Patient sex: F
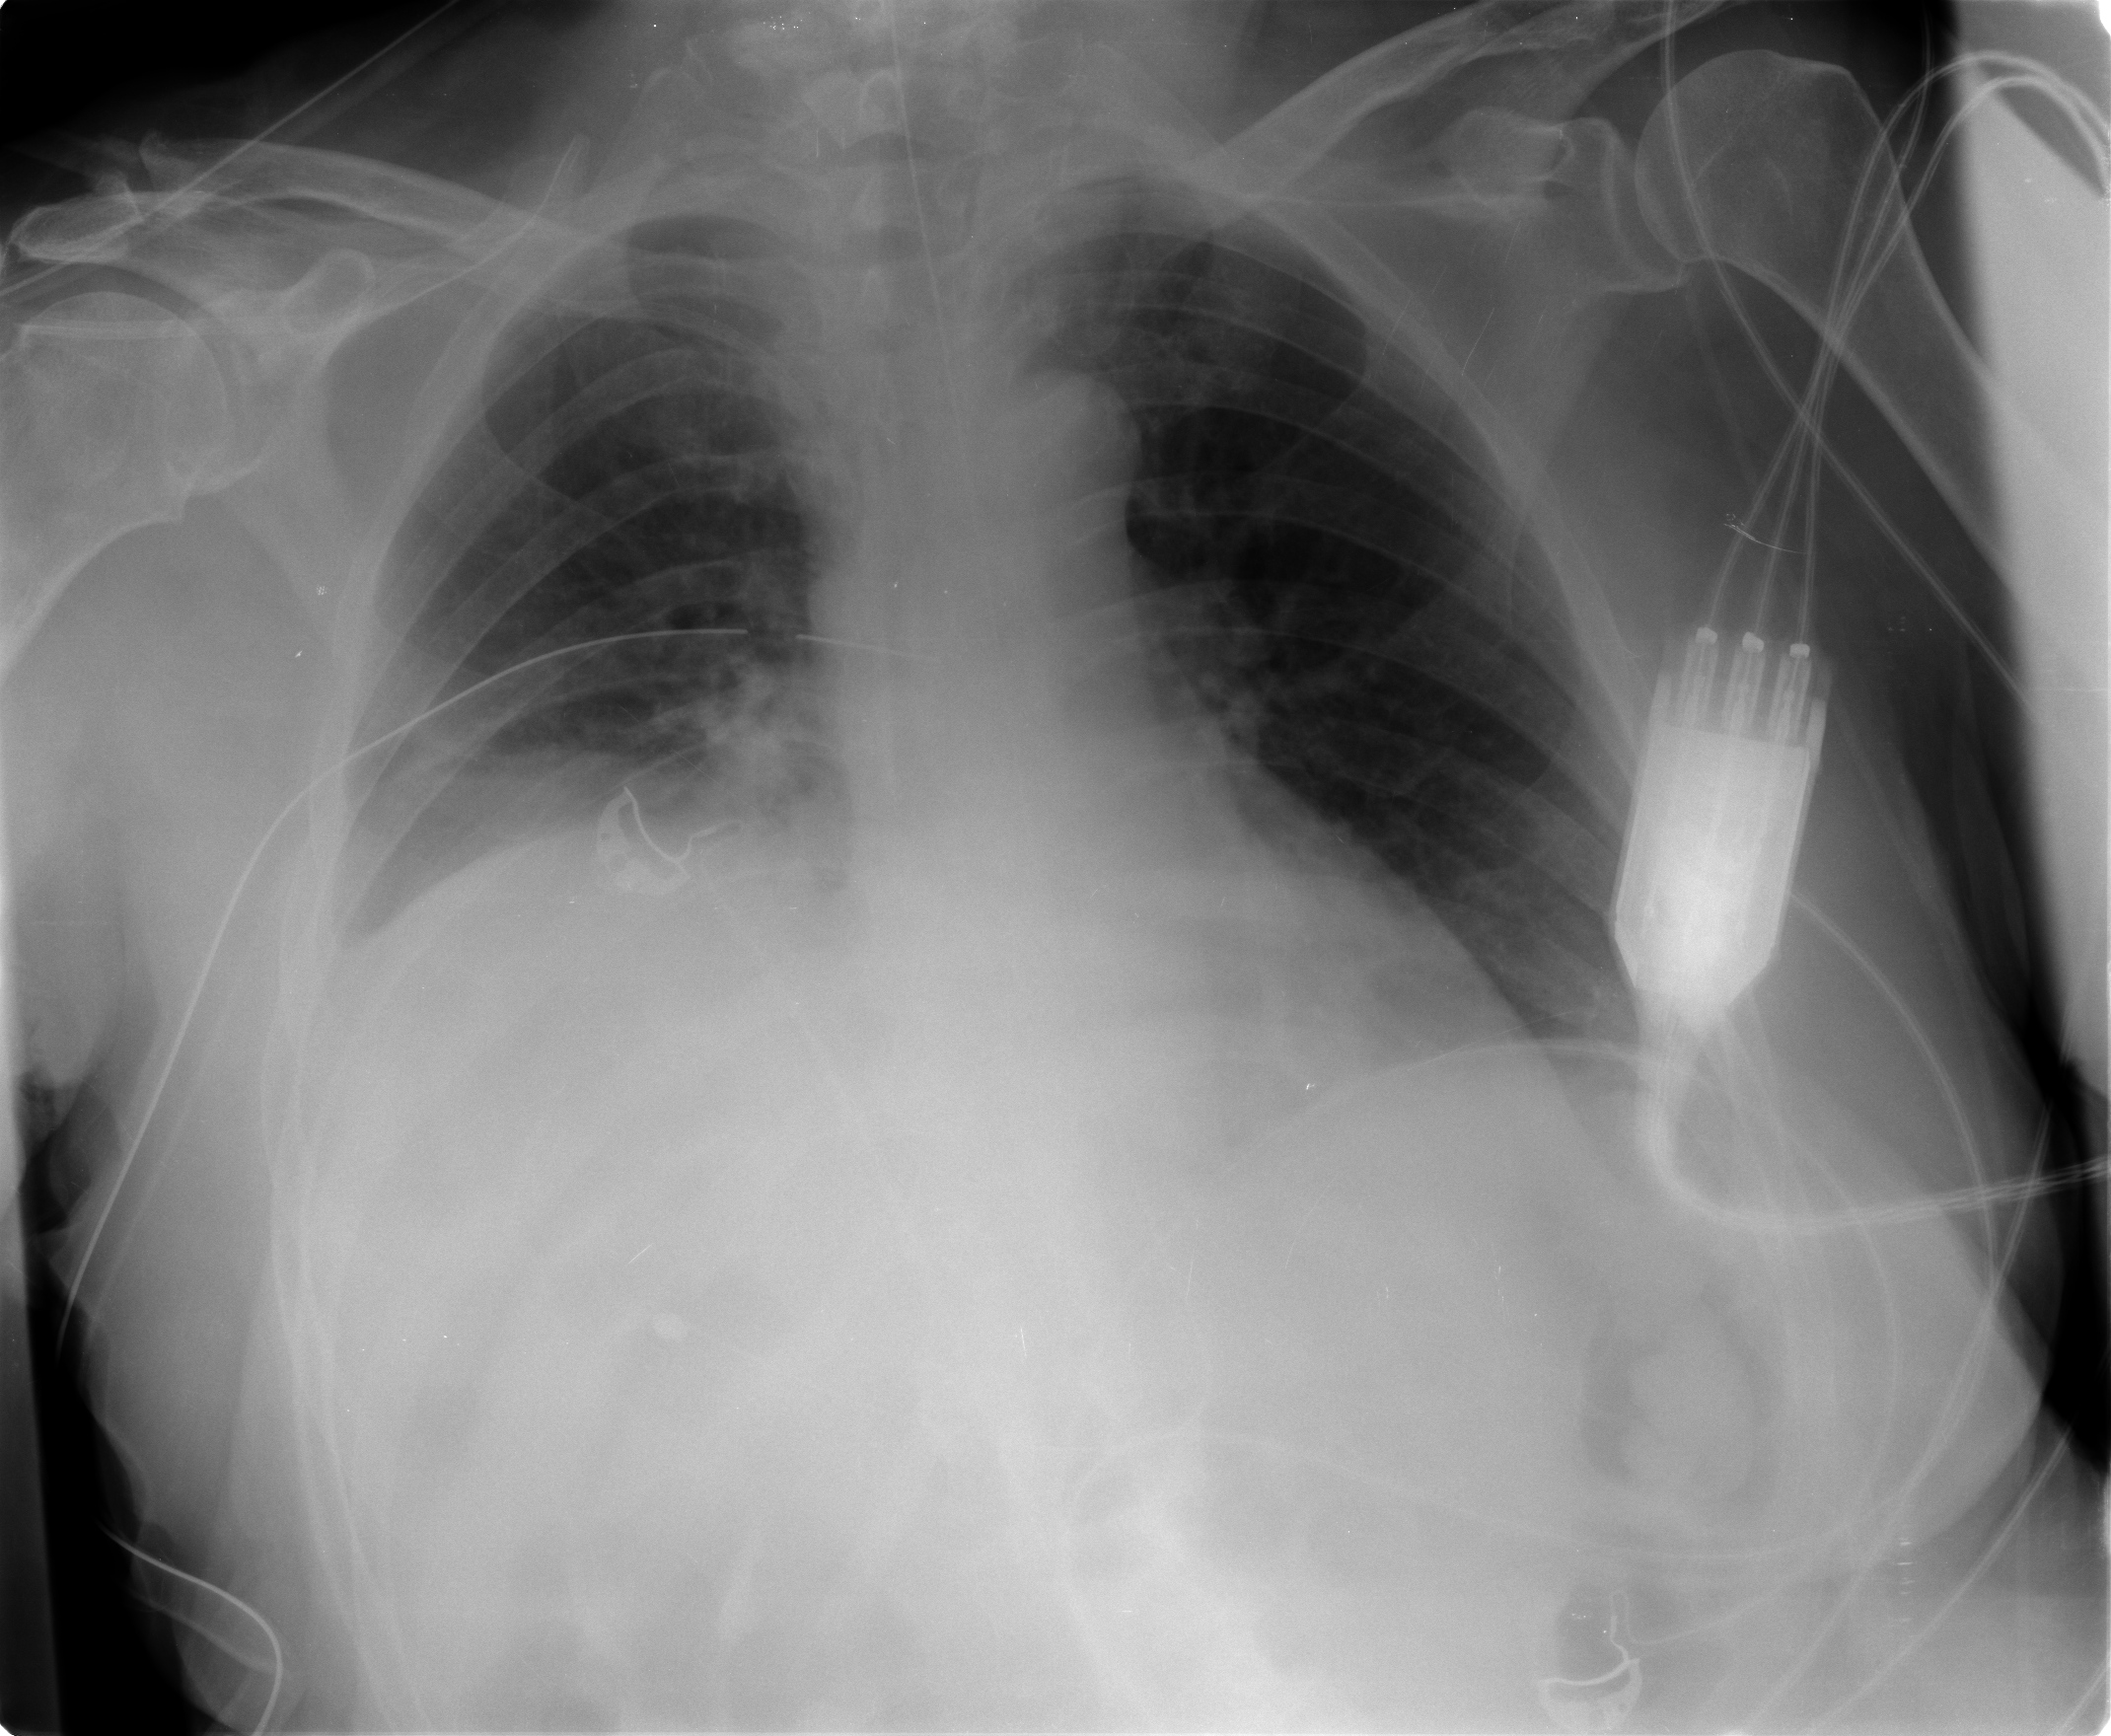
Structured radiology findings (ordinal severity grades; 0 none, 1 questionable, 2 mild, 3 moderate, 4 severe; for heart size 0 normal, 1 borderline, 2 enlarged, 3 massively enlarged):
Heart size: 0
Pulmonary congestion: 2
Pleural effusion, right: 2
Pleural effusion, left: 2
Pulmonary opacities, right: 2
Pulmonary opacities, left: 0
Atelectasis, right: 3
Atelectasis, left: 0